Question: I have a large list of items. Each item has it's own details.
In my main view/partial, I simply display a large list list of the item names.
When the user clicks on an item, I want the page to go to a partial which works as a "template", displaying information based on which list item is clicked, and hence possibly what the URL looks like. E.g. '/listItem1/'
This diagram below hopefully sums up what I want to achieve pretty clearly.

How can I do this?
Right now, I have a pretty standard set up in which I have all the information for each list item in an array of object literals, which is contained in a controller injected into the main app module. Like so:
'''
var app = angular.module('app', [/*nodependencies*/]);
var controllers = {};
app.controller(controllers);
controllers.listController = function ($scope){
$scope.list = [
{name: 'List Item 1 Name', detail1: 'blahblah1', detail2: 'blahblah2'},
{name: 'List Item 2 Name', detail1: 'blahblah1', detail2: 'blahblah2'},
{name: 'List Item 3 Name', detail1: 'blahblah1', detail2: 'blahblah2'}
..... and so on
'''
I know how to create basic views/partials as well. But what would be my next steps?
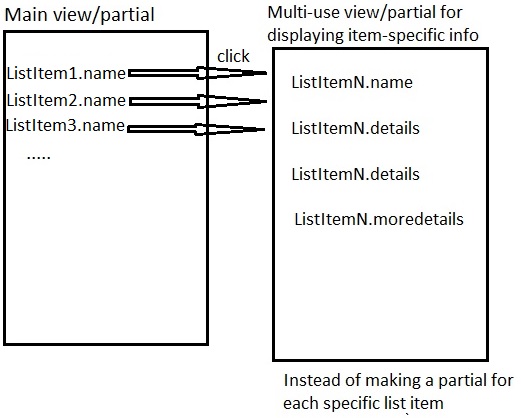
Answer: You can do what you want, using the built-in router which ships with AngularJS.
'''
var app = angular.module('app', [/*nodependencies*/])
.config(function($routeProvider) {
$routeProvider
.when('/:itemId', {
templateUrl: '/path/to/partial',
controller : function($scope, $routeParams) {
$scope.item = $routeParams.itemId;
}
})
});
'''
Basically, what the above means, is that if you browse to pdf/item/1
Then you will have access in your controller to $routeParams.itemId which will be equal to 1. You can then do whatever logic is necessary with this information on your partial to show the information you want.
Hope this helps.
Please look at the controller, this is how you would get the param you passed via the URL, you would then do whatever it is you need to do with that param in the controller, and pass the data back to the view.